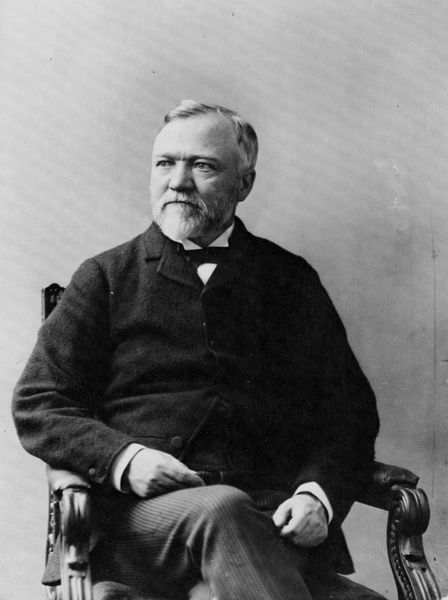
Titel: Andrew Cangie
Künstler: Mathew B. Brady
Schlagwörter: kopf, mann, schatten, weiß, sitzen, frisur, grau, haar, hintergrund, holz, licht, mund, nase, ohr, schwarz, stirn, stuhl, blick, rock, schleife, alt, anzug, bart, hemd, hose, jacke, augen, böse, gesicht, kragen, mensch, vollbart, ärmel, bildnis, herr, hände, portrait, porträt, rückenlehne, haare, mantel, sessel, sitzend, kinn, lippen, locke, scheitel, rund, beine, lächeln, welle, armlehne, lehne, sitz, polster, steif, ernst, brauen, pupillen, stuhllehne, gestreift, streifen, knie, nägel, knöpfe, dreiviertelprofil, fliege, revers, betrachter, foto, fotografie, photographie, lehnstuhl, schwarzweiss, hohe stirn, manschette, manschetten, trohn, schnitzerei, photo, verziert, armlehnen, halbprofil, her, graue, harre, seitwärts, überkreuz, porträtaufnahme, lehnsessel, gestreifte hose, streifenhose, lehnstul, sehnstuhl